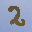
Label: 2